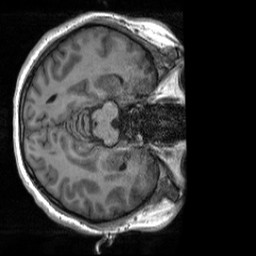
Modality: T1w
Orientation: axial
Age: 21
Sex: female
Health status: healthy
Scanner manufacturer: siemens
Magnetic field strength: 3 T
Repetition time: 2 s
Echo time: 0.00232 s